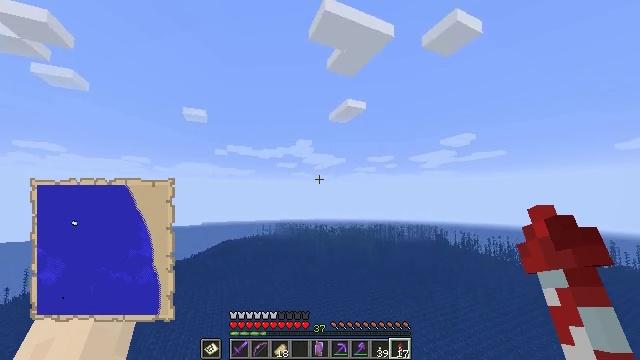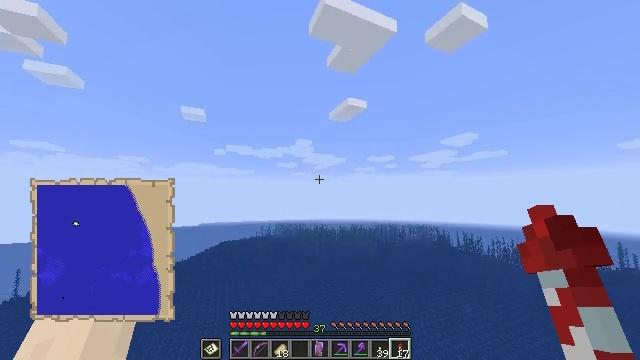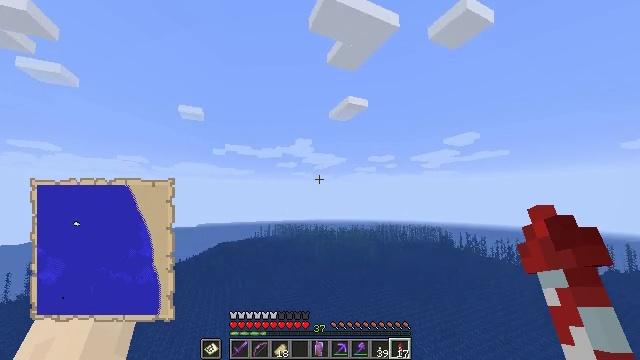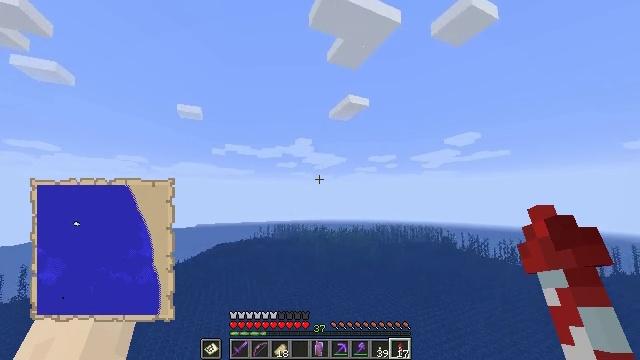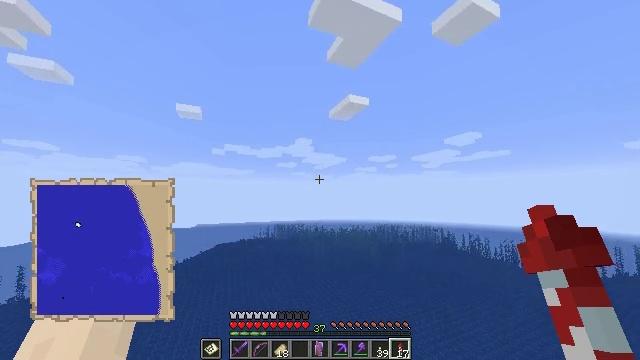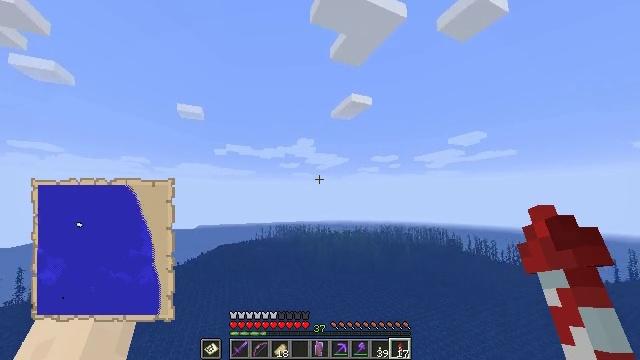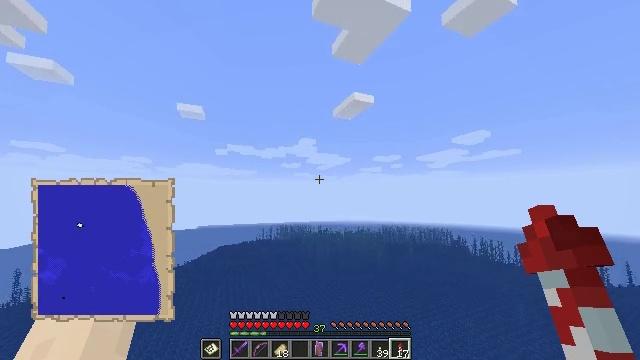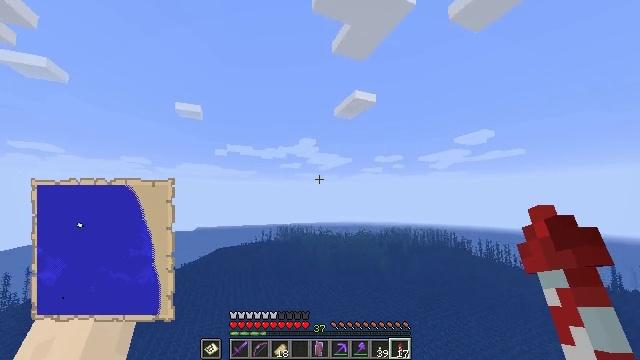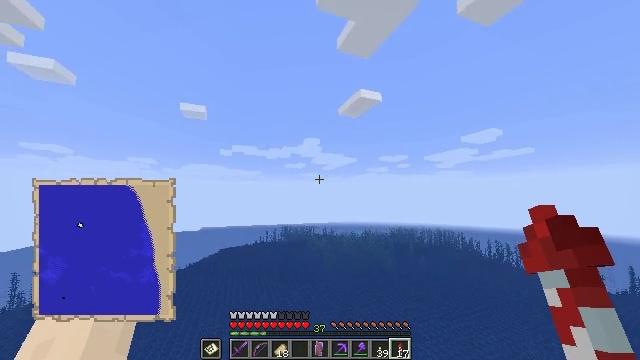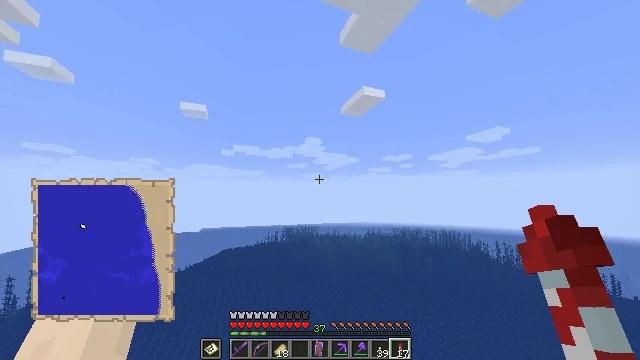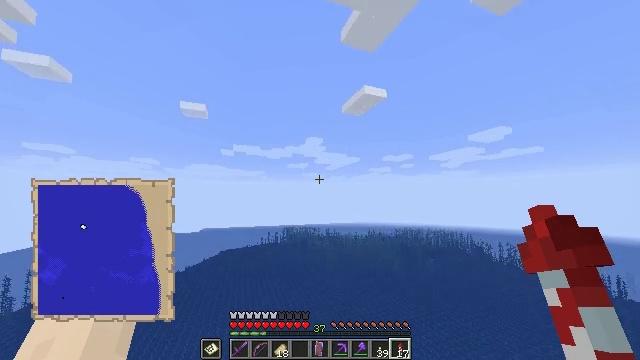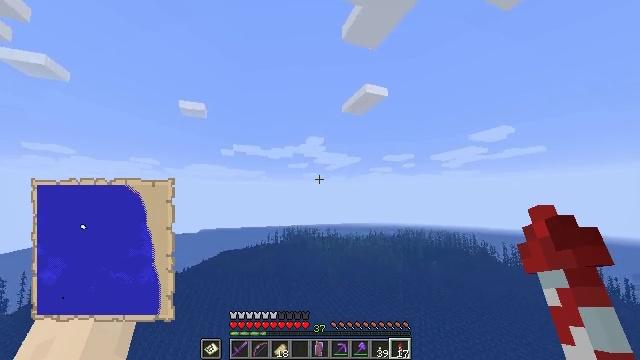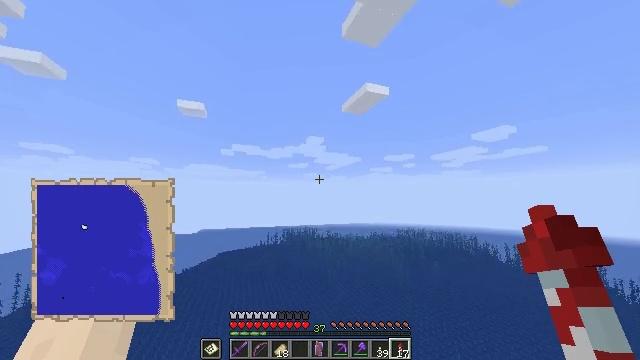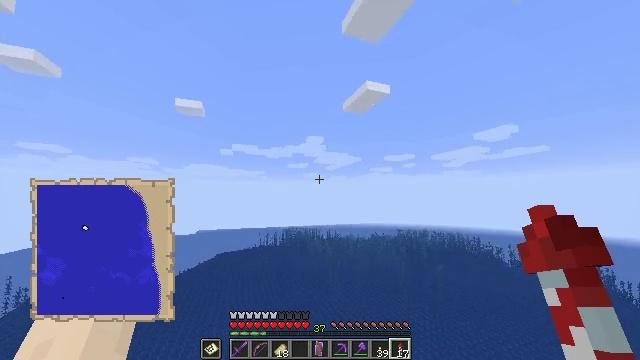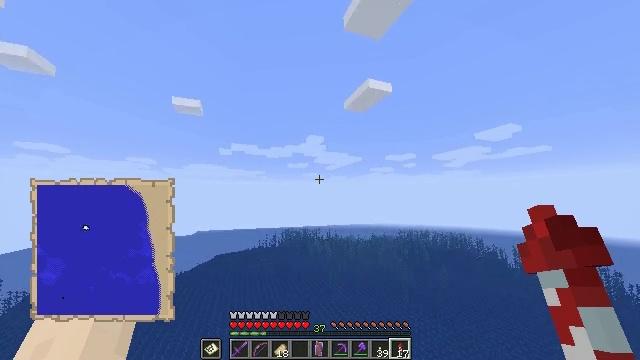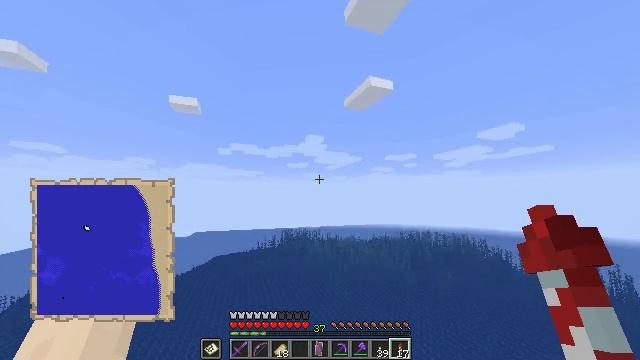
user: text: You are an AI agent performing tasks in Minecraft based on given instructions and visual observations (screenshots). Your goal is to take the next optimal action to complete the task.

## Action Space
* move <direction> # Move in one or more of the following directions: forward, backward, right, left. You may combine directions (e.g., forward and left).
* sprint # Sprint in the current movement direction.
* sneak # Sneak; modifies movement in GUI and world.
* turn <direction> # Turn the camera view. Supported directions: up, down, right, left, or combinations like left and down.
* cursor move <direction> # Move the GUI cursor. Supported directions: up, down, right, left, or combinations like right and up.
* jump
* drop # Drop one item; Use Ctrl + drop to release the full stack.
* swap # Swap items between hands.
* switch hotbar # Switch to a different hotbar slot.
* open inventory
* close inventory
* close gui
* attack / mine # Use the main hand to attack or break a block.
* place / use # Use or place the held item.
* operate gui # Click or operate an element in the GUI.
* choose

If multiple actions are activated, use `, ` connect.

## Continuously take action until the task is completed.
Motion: motion action
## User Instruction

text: Make a filled map at the crafting table.
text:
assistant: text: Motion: move forward, sprint
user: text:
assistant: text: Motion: move forward, sprint
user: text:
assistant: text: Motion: move forward, sprint
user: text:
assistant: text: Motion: move forward, sprint
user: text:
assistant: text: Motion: move forward, sprint
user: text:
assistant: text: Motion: move forward, sprint
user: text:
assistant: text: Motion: move forward, sprint
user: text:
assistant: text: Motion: move forward, sprint, turn left
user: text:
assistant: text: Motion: move forward, sprint
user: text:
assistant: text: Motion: move forward, sprint
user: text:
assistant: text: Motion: move forward, sprint
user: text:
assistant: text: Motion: move forward, sprint
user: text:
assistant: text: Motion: move forward, sprint
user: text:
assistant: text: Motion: move forward, sprint
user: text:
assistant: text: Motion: move forward, sprint
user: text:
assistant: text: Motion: move forward, sprint
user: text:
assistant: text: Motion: move forward, sprint
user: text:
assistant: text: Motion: move forward, sprint
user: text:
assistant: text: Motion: move forward, sprint
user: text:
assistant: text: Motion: move forward, sprint
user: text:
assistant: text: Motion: move forward, sprint
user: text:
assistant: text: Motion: move forward, sprint
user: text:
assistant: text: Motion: move forward, sprint
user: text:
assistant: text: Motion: move forward, sprint
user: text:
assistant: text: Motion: move forward, sprint
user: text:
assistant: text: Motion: move forward, sprint
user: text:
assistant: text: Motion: move forward, sprint
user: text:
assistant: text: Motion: move forward, sprint
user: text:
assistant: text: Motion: move forward, sprint
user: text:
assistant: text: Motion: move forward, sprint